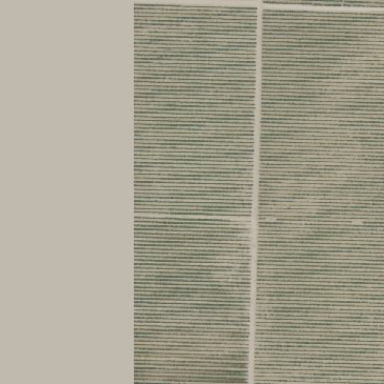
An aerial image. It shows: Beautiful vineyard in the countryside.